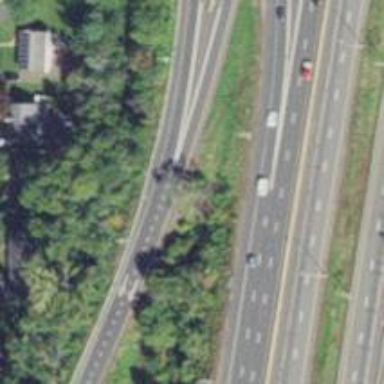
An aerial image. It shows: Asphalt motorway link.